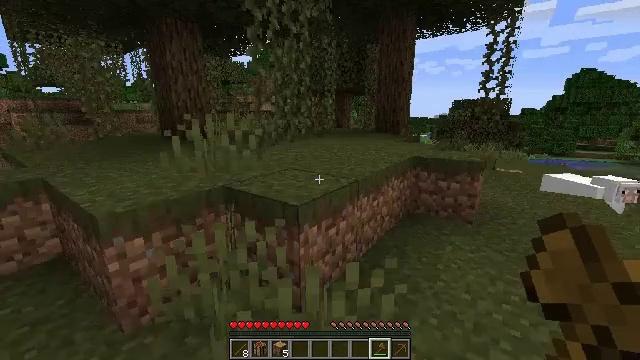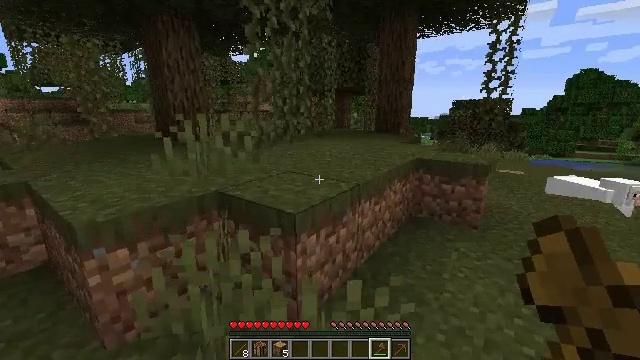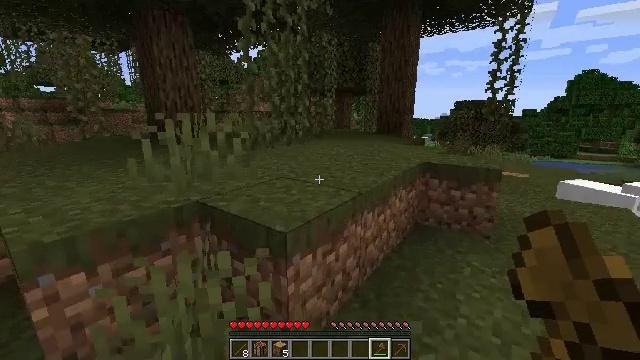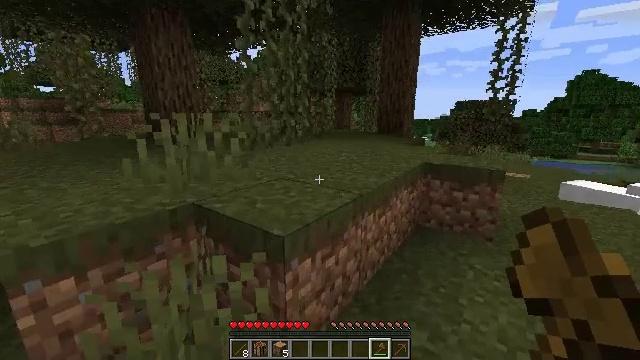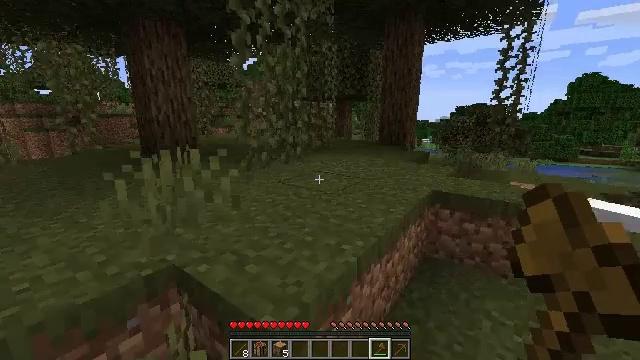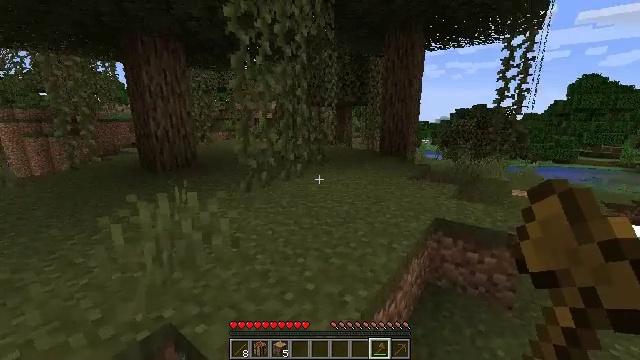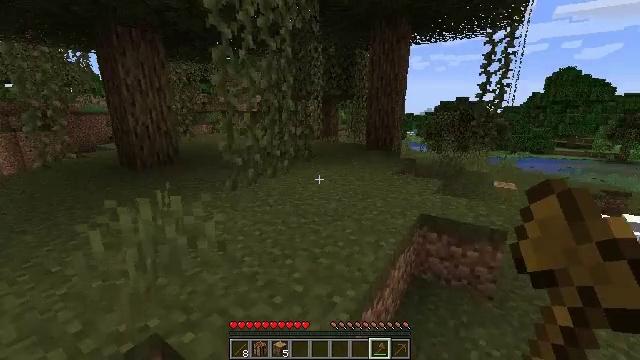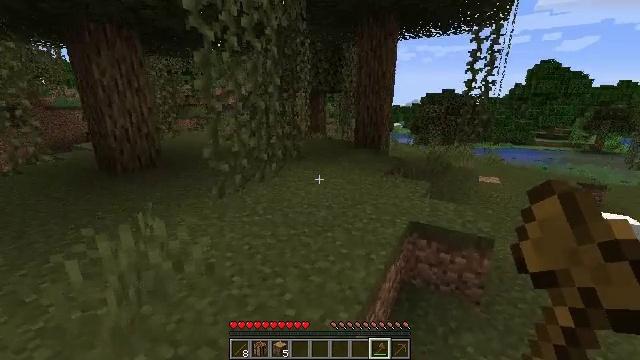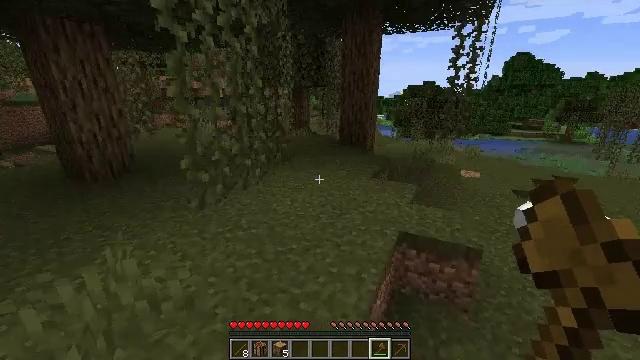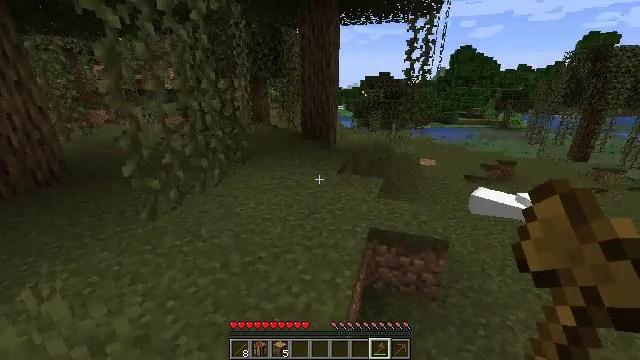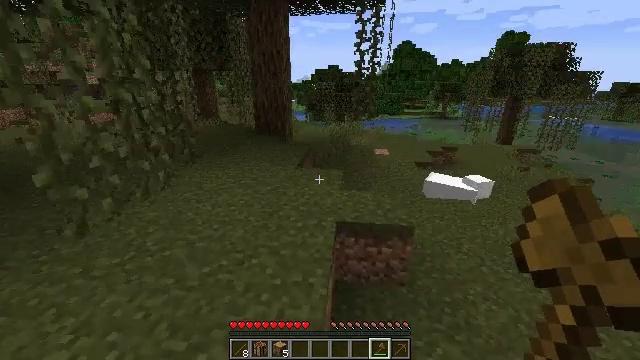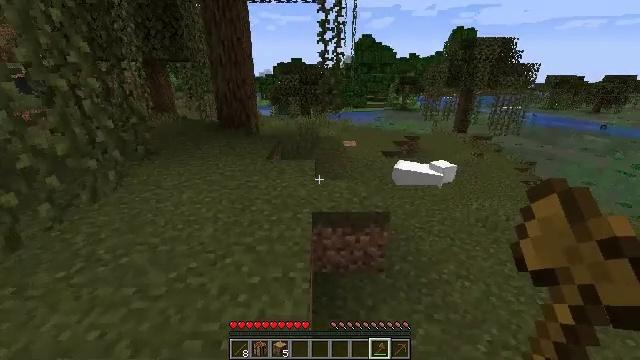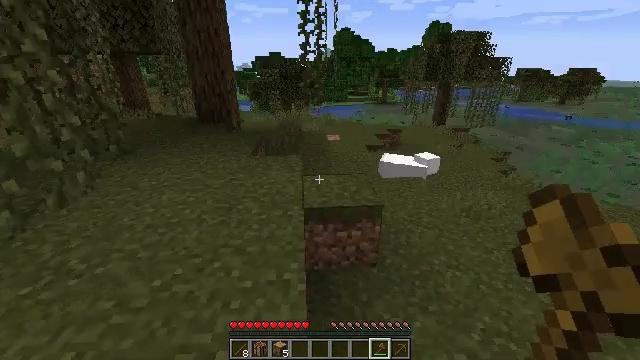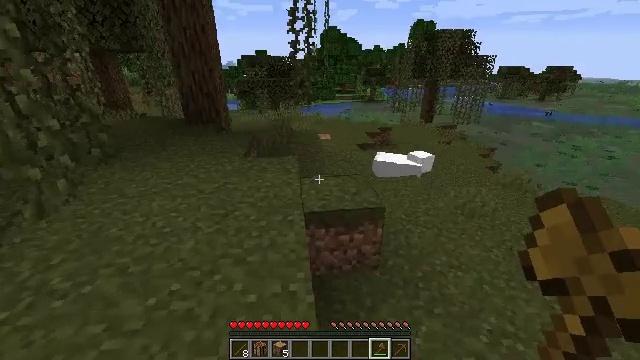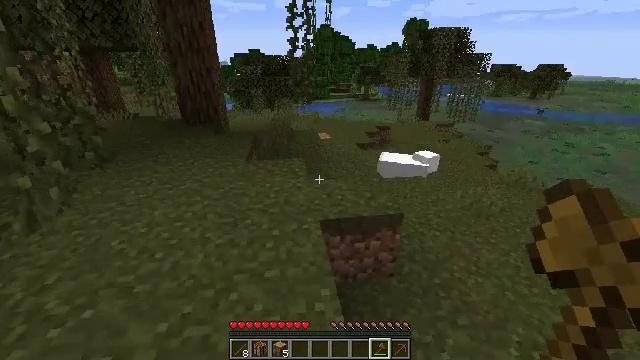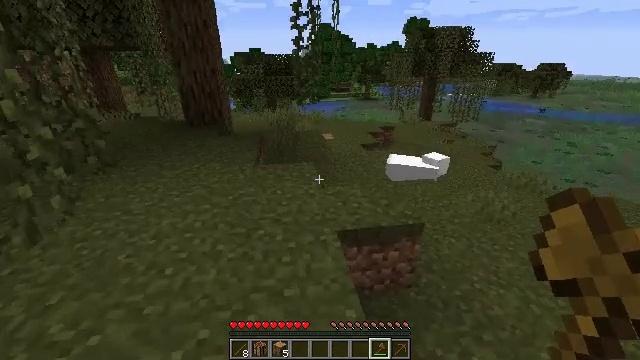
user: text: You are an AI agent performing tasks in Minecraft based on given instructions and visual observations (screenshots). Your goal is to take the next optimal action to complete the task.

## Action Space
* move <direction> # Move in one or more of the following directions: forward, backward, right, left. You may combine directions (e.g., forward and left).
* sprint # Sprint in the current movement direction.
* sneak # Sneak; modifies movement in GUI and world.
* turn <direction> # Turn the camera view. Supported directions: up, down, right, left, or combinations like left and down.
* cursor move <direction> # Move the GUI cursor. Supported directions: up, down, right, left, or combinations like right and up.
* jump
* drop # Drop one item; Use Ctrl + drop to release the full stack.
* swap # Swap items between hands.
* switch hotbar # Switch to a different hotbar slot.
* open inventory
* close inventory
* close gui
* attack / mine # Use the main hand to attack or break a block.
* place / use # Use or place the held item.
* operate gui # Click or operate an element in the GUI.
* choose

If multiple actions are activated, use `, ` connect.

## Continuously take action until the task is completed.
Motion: motion action
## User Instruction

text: Collect the lily of the valley from the ground.
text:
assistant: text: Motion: move forward
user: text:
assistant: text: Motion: move forward
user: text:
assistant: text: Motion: move forward
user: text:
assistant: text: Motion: move forward, jump
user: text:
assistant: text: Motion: move forward, jump
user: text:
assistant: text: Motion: move forward, turn right and down, jump
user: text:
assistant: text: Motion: move forward, turn right and down, jump
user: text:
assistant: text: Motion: move forward, turn right and down, jump
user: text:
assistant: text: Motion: move forward and move left, turn right and down
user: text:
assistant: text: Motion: move forward and move left, turn right and down
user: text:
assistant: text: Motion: move forward and move left, turn right and down
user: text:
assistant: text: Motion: move forward and move left, turn right and down
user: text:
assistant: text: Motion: move forward and move left, turn right
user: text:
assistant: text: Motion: move forward and move left, turn right
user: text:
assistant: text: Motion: move forward and move left
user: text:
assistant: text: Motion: move forward and move left
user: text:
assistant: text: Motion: move forward and move left, turn right
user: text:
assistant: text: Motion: turn right
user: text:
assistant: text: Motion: move forward
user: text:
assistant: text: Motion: move forward
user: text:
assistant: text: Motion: move forward
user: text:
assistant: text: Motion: turn right and down
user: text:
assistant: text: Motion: move forward, turn right
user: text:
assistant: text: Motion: move forward, turn right
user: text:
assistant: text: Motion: move forward, turn right
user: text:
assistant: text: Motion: move forward
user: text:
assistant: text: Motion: move forward and move left
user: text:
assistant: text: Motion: move forward and move left
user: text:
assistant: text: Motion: move forward and move left
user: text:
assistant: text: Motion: move forward and move left